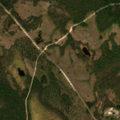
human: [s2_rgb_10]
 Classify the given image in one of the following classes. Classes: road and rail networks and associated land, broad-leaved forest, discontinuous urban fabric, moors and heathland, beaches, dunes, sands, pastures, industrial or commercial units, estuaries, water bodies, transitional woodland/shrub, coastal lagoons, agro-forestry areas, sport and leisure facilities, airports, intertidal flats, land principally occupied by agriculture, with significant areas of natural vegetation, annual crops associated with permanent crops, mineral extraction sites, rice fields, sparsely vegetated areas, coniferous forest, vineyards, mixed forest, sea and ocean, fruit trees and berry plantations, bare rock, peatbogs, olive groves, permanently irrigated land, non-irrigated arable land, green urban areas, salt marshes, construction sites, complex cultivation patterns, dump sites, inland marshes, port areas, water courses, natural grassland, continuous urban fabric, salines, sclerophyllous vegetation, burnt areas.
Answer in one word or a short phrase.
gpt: coniferous forest, transitional woodland/shrub